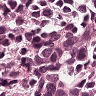
Metastatic tissue present: yes